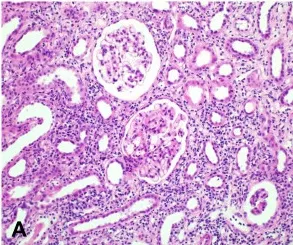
Pathologic findings in a patient with rifampin-associated acute tubulointerstitial nephritis and Fanconi syndrome. Light microscopy revealed the extensive mononuclear cell infiltrates including epithelioid histiocytes and eosinophils, mild interstitial fibrosis and tubular atrophy. Original magnification X 100.
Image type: pathology (pas)